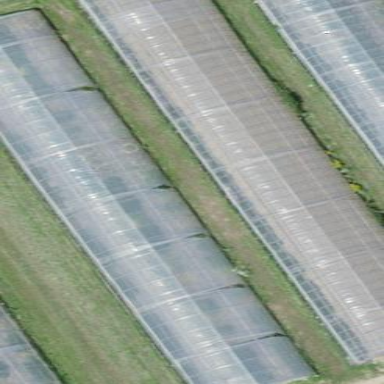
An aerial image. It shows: Greenhouse.